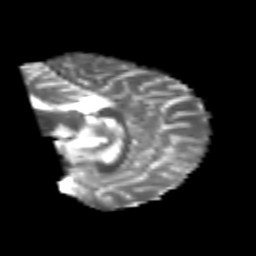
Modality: T2w
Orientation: sagittal
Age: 25
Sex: male
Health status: healthy